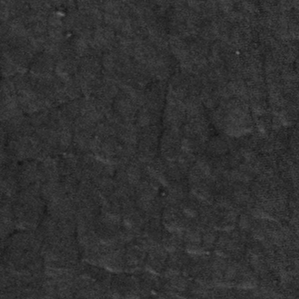
Label: frost